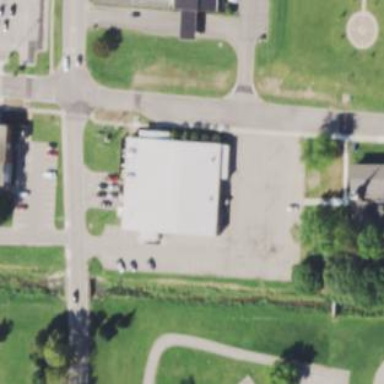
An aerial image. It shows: Building housing bowling alley.